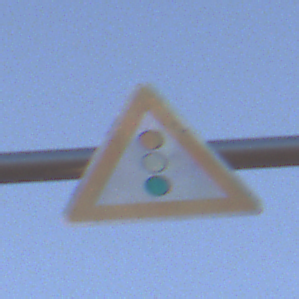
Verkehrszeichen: Lichtzeichenanlage
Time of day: SunriseSunset
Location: Outdoor (Nature)
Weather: Clear
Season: NotSpecified
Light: Natural